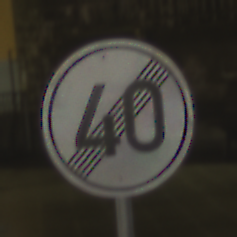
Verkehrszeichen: EndeGeschwindigkeit40
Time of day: Night
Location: Outdoor (Urban)
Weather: PartlyCloudy
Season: NotSpecified
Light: Artificial